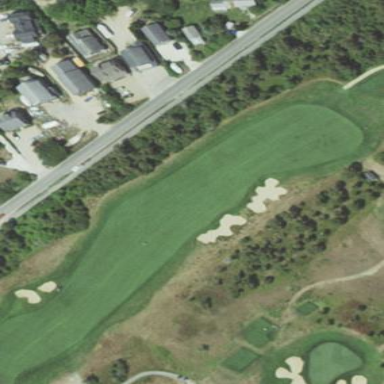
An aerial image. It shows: Golf fairway surrounded by grass in golf sport setting.